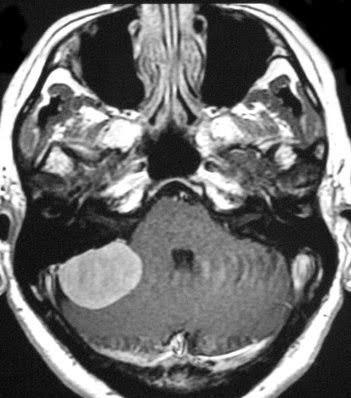
Label: meningioma